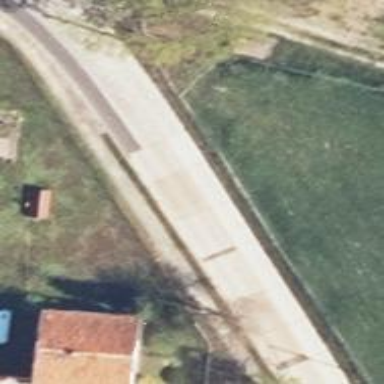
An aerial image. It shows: Residential road surfaced with concrete plates.